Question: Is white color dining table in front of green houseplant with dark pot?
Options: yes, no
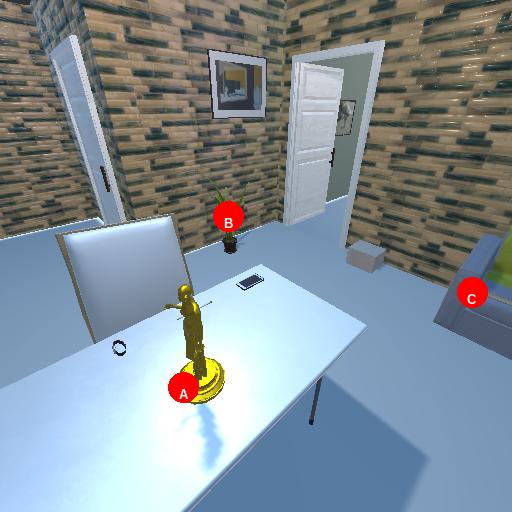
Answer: yes